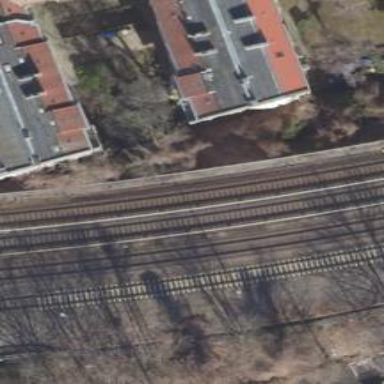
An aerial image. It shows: Railway track.